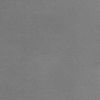
Label: dusty